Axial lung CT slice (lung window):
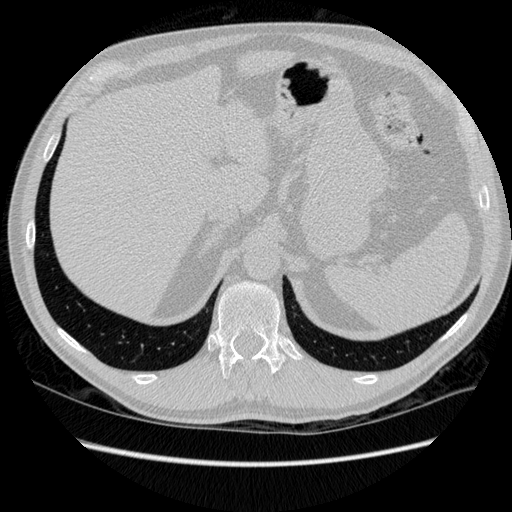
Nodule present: no